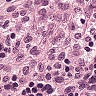
Metastatic tissue present: no